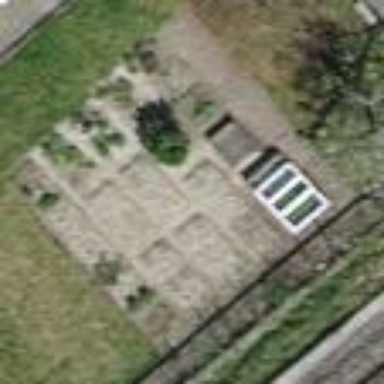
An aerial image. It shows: Vegetable garden considered as leisure land.